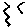
Label: zigzag